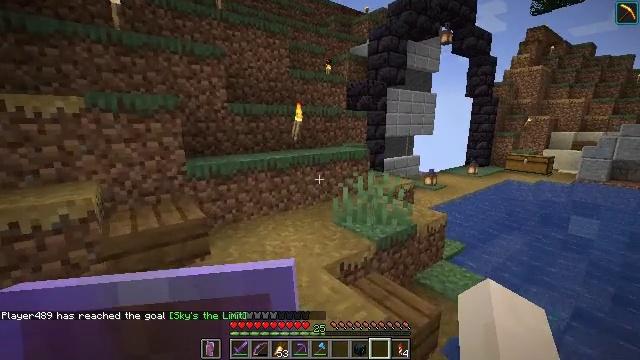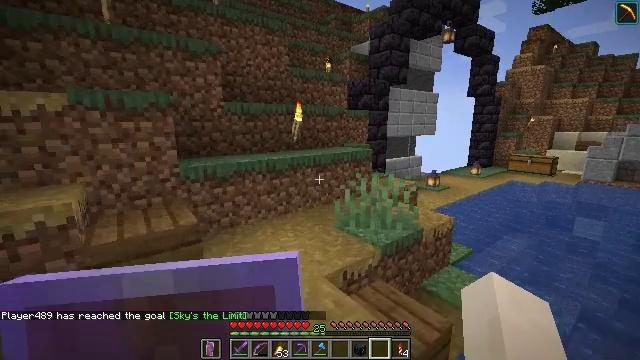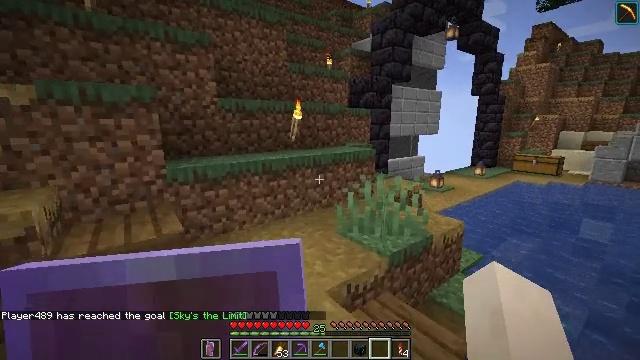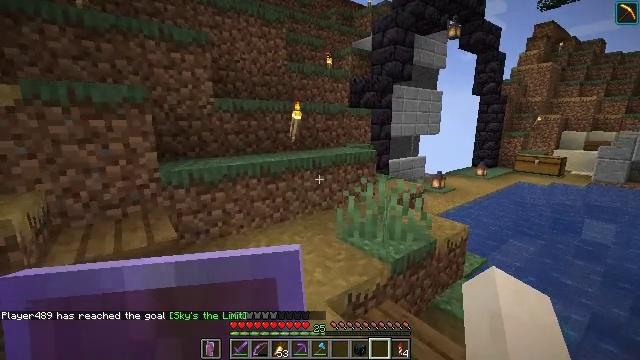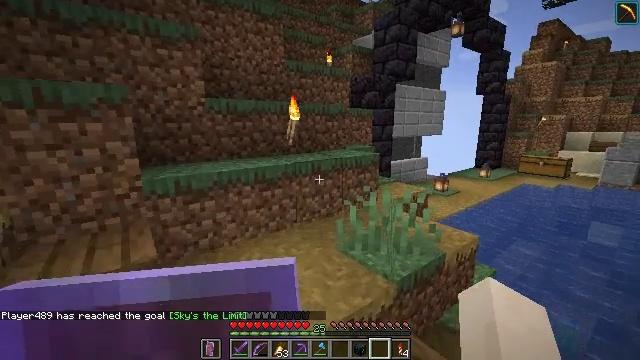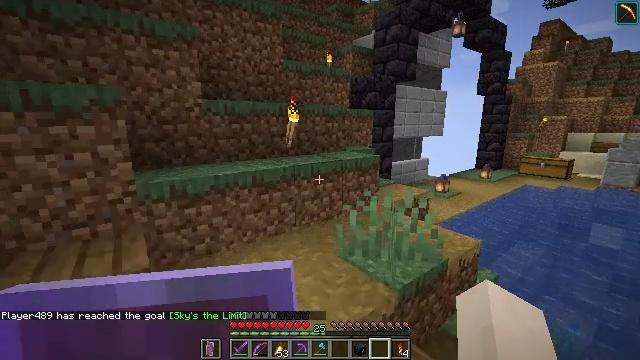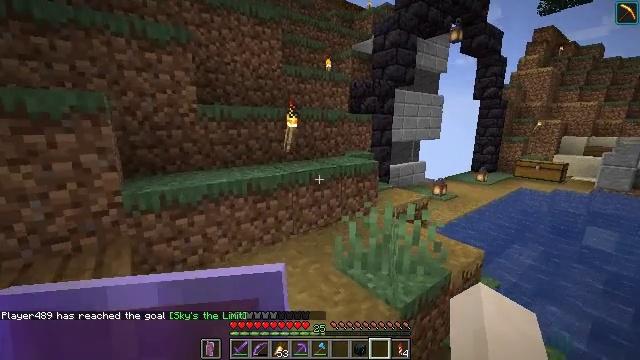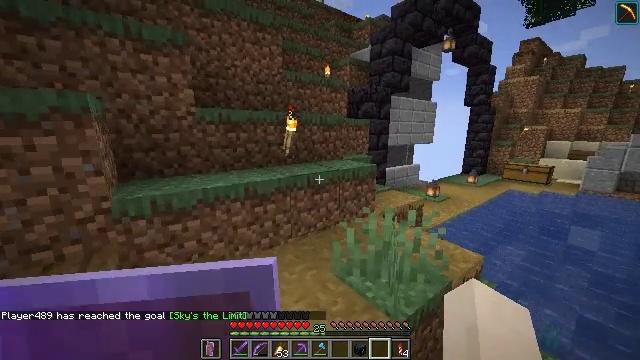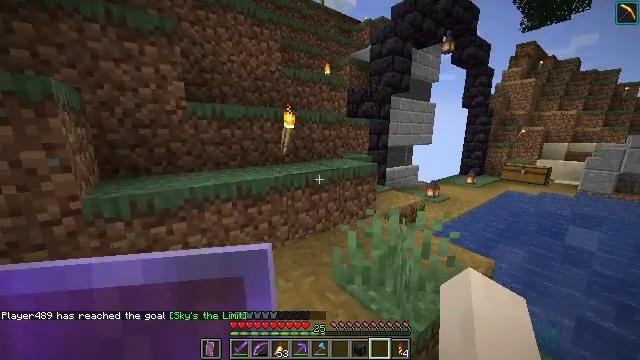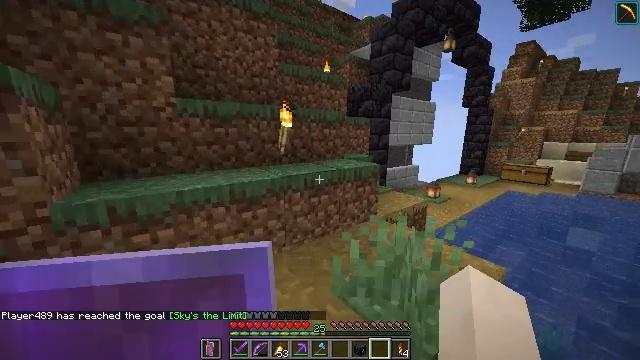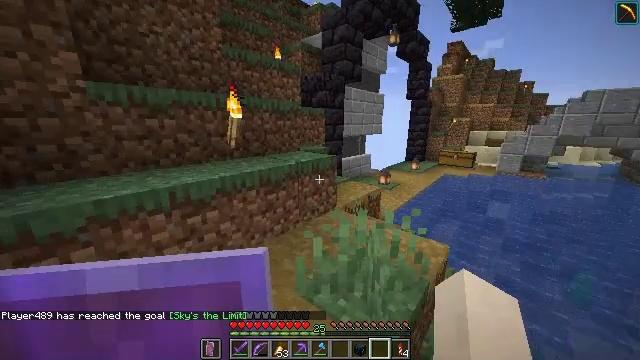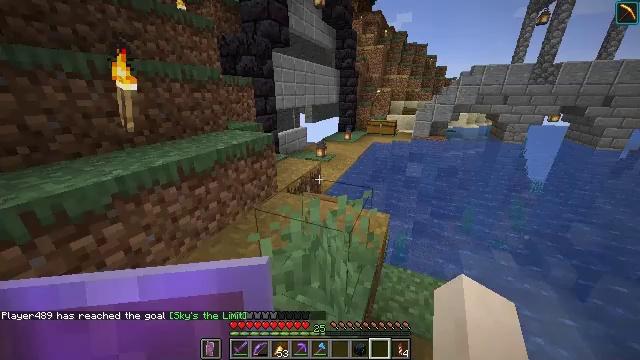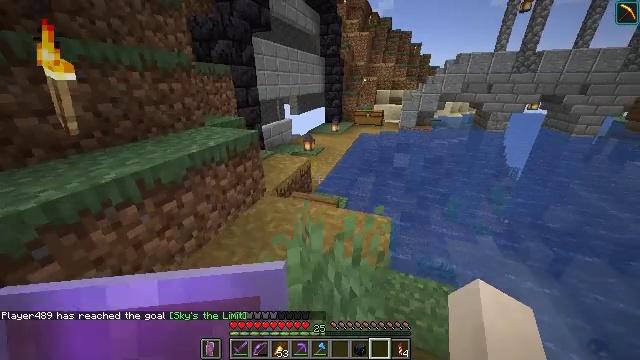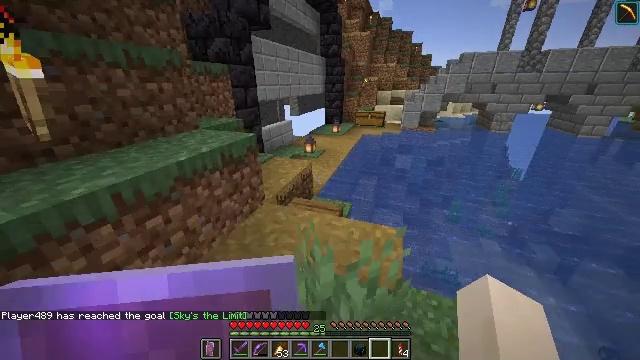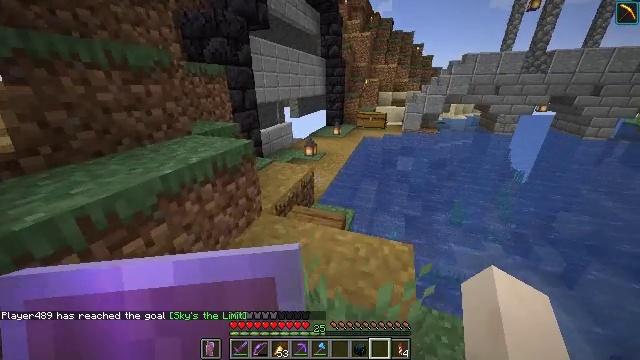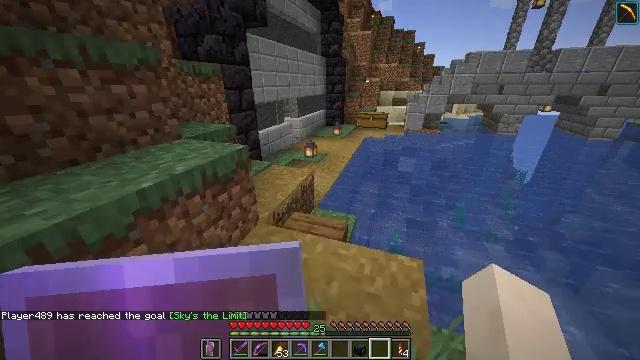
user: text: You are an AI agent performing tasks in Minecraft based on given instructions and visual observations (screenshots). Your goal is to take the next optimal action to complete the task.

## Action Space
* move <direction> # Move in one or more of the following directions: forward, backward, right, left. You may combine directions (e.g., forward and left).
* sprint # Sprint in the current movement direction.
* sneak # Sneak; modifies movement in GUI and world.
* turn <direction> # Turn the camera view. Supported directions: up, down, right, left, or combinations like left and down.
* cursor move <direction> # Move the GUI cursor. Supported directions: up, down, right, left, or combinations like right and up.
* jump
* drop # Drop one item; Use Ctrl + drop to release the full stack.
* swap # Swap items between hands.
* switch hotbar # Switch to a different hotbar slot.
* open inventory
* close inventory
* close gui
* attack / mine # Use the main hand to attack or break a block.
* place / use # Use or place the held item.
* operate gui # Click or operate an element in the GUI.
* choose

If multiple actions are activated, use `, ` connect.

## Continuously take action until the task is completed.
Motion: motion action
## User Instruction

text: Mine the brown shulker box.
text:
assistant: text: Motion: move forward, attack / mine
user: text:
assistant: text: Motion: move forward, attack / mine
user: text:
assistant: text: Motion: move forward, attack / mine
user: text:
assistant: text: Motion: move forward, attack / mine
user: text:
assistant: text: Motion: move forward, sprint, attack / mine
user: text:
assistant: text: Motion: move forward, sprint, attack / mine
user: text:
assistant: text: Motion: move forward, sprint, attack / mine
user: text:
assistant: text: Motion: move forward, sprint, attack / mine
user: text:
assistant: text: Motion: move forward, sprint, attack / mine
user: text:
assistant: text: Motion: move forward, sprint, turn right and down, attack / mine
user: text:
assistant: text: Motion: move forward, sprint, turn right and down, attack / mine
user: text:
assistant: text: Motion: move forward, sprint, turn right and down, attack / mine
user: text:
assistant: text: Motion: move forward, sprint, attack / mine
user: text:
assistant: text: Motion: move forward, sprint, attack / mine
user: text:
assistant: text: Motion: move forward, sprint, attack / mine
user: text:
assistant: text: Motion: move forward, sprint, attack / mine
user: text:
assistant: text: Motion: move forward, sprint, attack / mine
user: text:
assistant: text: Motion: move forward, sprint, attack / mine
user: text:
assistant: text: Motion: move forward, sprint, attack / mine
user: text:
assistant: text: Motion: move forward, sprint, attack / mine
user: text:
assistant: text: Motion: move forward, sprint, attack / mine
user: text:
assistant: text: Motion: move forward, sprint, attack / mine
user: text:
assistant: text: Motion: move forward, sprint, attack / mine
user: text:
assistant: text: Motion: move forward, sprint, attack / mine, jump
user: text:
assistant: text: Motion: move forward, sprint, attack / mine, jump
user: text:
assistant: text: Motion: move forward, sprint, attack / mine, jump
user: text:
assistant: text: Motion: move forward, sprint, attack / mine, jump
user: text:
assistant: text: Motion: move forward, sprint, attack / mine
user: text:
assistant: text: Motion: move forward, sprint, attack / mine
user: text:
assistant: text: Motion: move forward, sprint, attack / mine